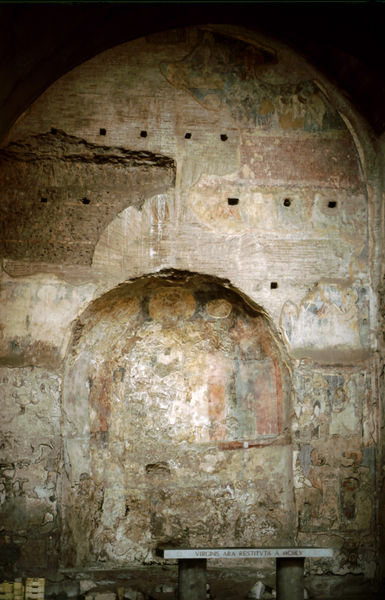
Titel: Apsis und Apsisstirnwand
Standort: Rom
Institution: S. Maria Antiqua
Schlagwörter: blau, dunkel, felsen, gemälde, gestein, schatten, gelb, grün, menschen, ocker, ausschnitt, braun, grau, hell, licht, säulen, tisch, weiss, dach, haus, rot, malerei, alt, wand, architektur, bibel, stein, steine, felder, kirche, innen, rund, engel, schrift, bilder, bogen, fassade, italien, kisten, spuren, farben, fels, mauer, ziegel, farbe, linien, bank, füsse, figuren, rundbogen, kuppel, schaden, trümmer, detail, inschrift, wandgemälde, wandmalerei, streifen, platte, pfosten, foto, verfall, fugen, keller, nische, reste, ruine, gewölbe, glaube, religion, mauerwerk, loch, beschriftung, hallo, löcher, altar, rom, photo, halbrund, kaputt, heiligenschein, gruft, putz, zelle, quader, nimbus, christus, grab, jesus, mittelalter, apsis, fresken, romanik, grotte, kapelle, lichts, konche, heilige, fresko, register, maria, szenen, vertiefung, verkündigung, grabmal, aufriss, krypta, rottöne, romanisch, pompei, blendbogen, zonen, fragmente, absis, katakombe, katakomben, pompeii, mensa, wandbemalung, kupel, malereien, chorraum, schäden, heiligenscheine, apostel, beschädigt, überreste, byzanz, altartisch, put, fehlstellen, keks, wandmalereien, erhaltungszustand, abgeblättert, zerstörungen, brökeln, erhaltung, farbreste, freigelegt, wandmalerie, gerüstlöcher, ruin, frescho, infotafel, blöau, kipel, obstkiste, blub